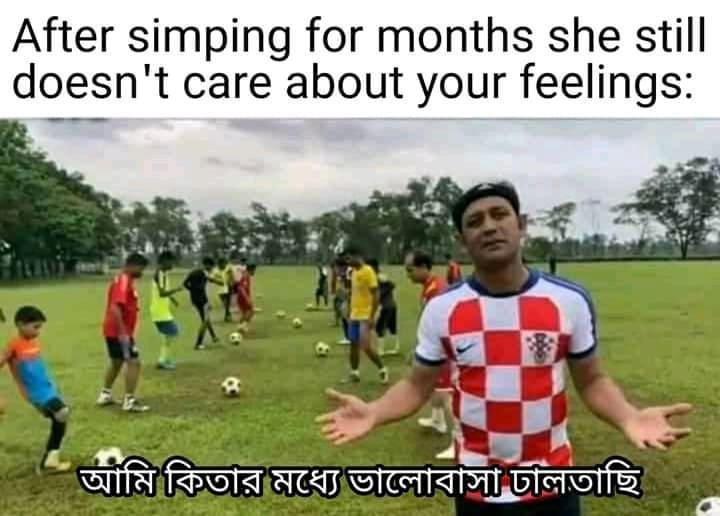
Caption: After simping for months she still doesn't care about your feelings :   আমি কিতার মধ্যে ভালোবাসা ঢালতাছি
Label: non-hate